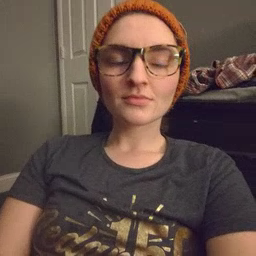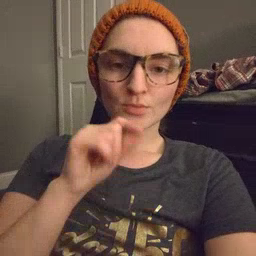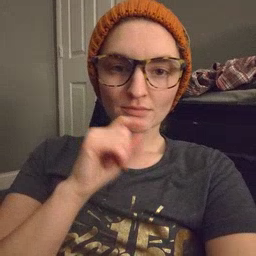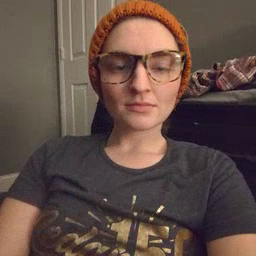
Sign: bird